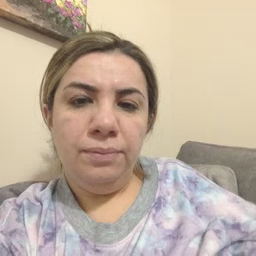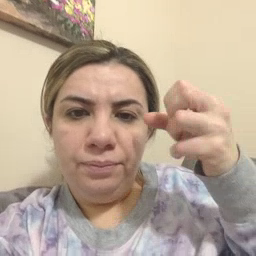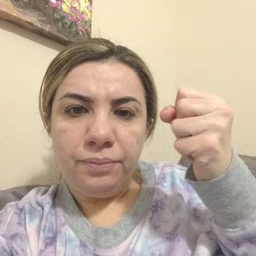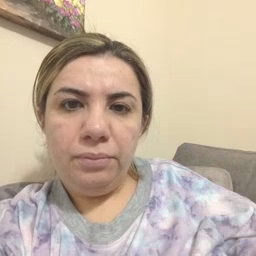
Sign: milk